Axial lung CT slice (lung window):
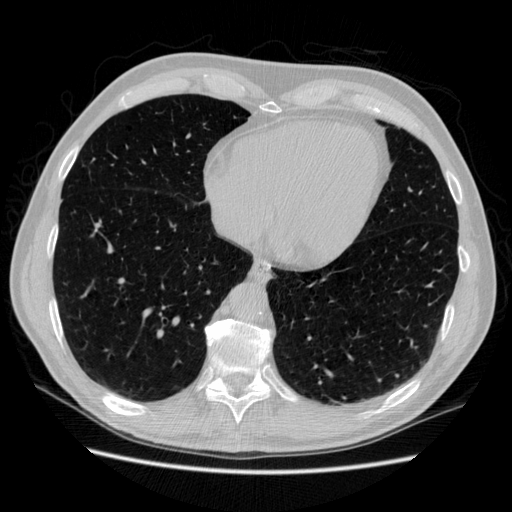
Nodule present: no